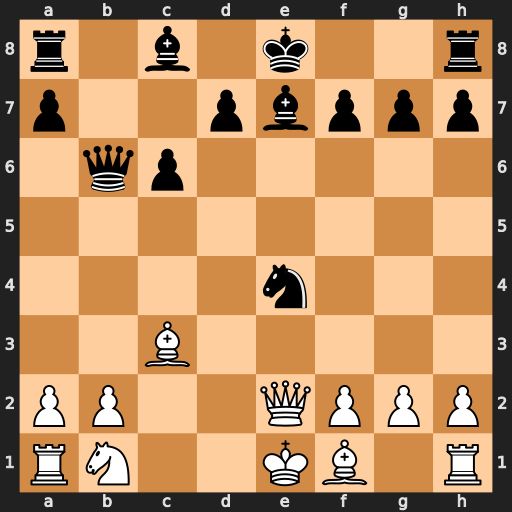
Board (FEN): r1b1k2r/p2pbppp/1qp5/8/4n3/2B5/PP2QPPP/RN2KB1R
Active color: w
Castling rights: KQkq
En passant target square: -
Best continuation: Qxe4